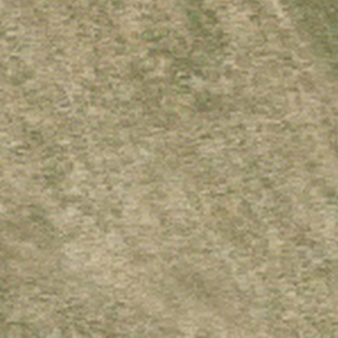
Label: other